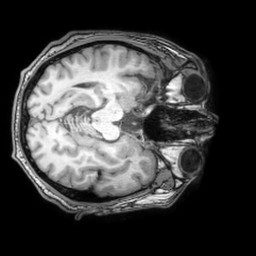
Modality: T1w
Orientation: axial
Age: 31
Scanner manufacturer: philips
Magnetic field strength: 3 T
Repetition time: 0.007 s
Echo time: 0.003501 s